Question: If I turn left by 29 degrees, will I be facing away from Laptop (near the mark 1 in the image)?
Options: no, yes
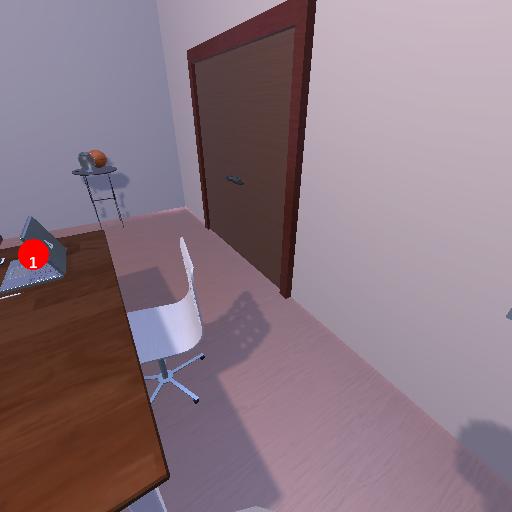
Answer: no